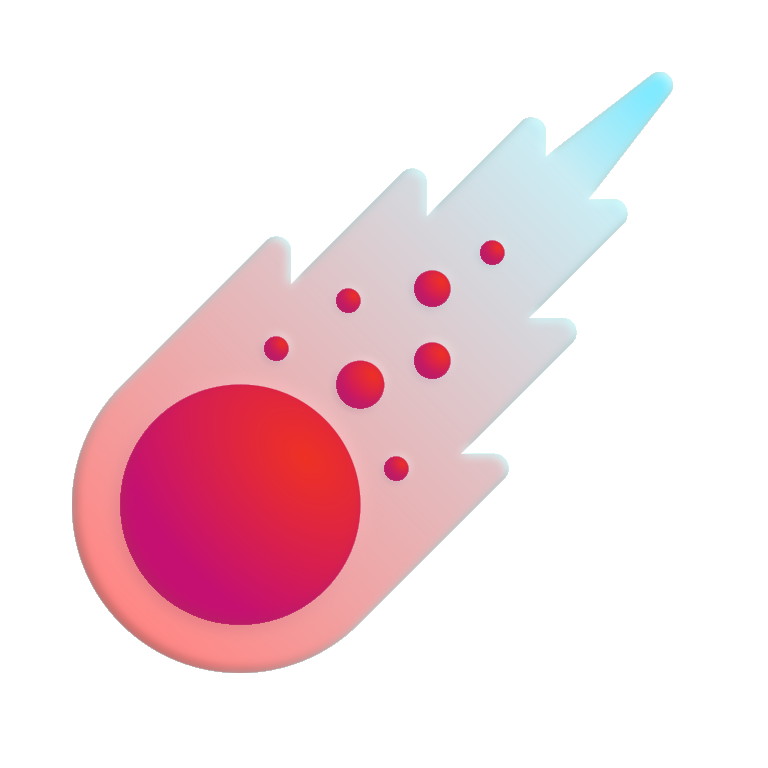
comet color